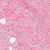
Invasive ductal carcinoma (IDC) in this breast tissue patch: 0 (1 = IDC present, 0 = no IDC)